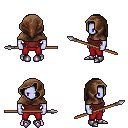
a pixel art fantasy rpg character, male body template, dark elf, purple skin, maroon pirate shirt, red pants, raven long mohawk hairstyle, cloth hood, metal boots, spear, four views (front, back, left, right), 2x2 character sprite sheet, small pixel art, hard edges, no anti-aliasing